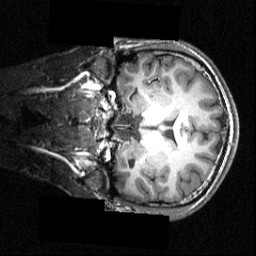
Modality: T1w
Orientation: coronal
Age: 19
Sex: male
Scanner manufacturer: siemens
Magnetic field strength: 3.951 T
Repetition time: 1.5 s
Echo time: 0.00335 s